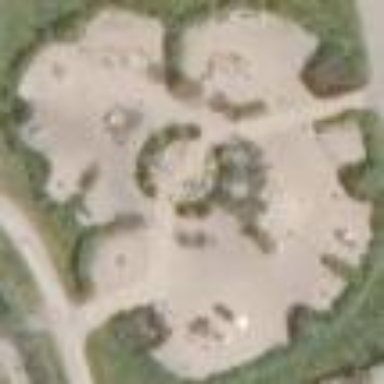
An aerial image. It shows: Playground area for leisure land.